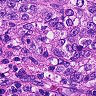
Metastatic tissue present: yes